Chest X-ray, AP view. Patient: 57 years old, sex F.
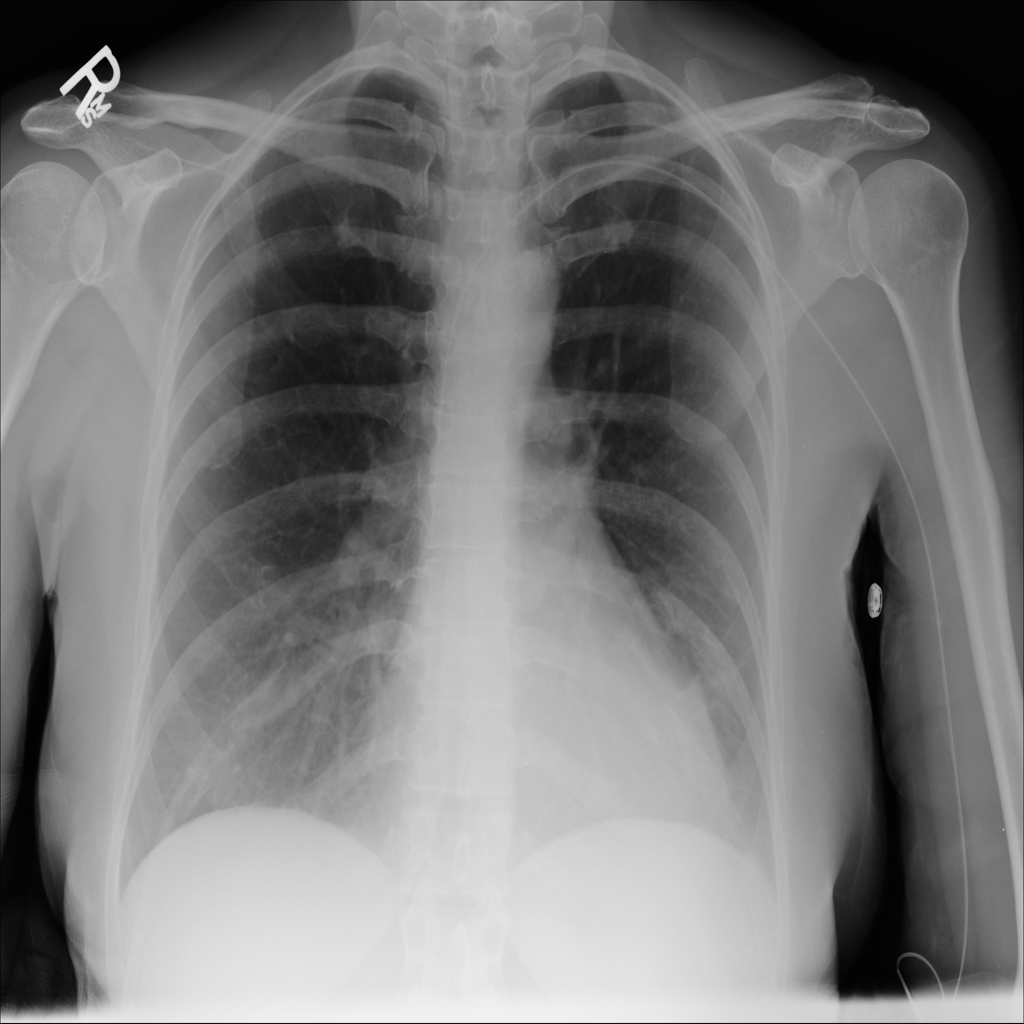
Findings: No Finding